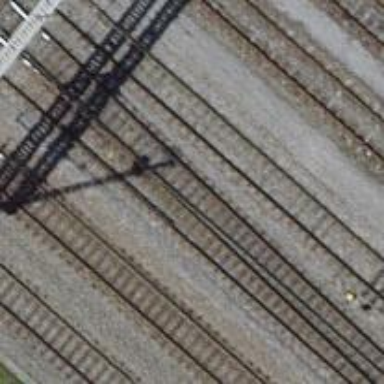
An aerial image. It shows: Railway track with contact line for electrification.